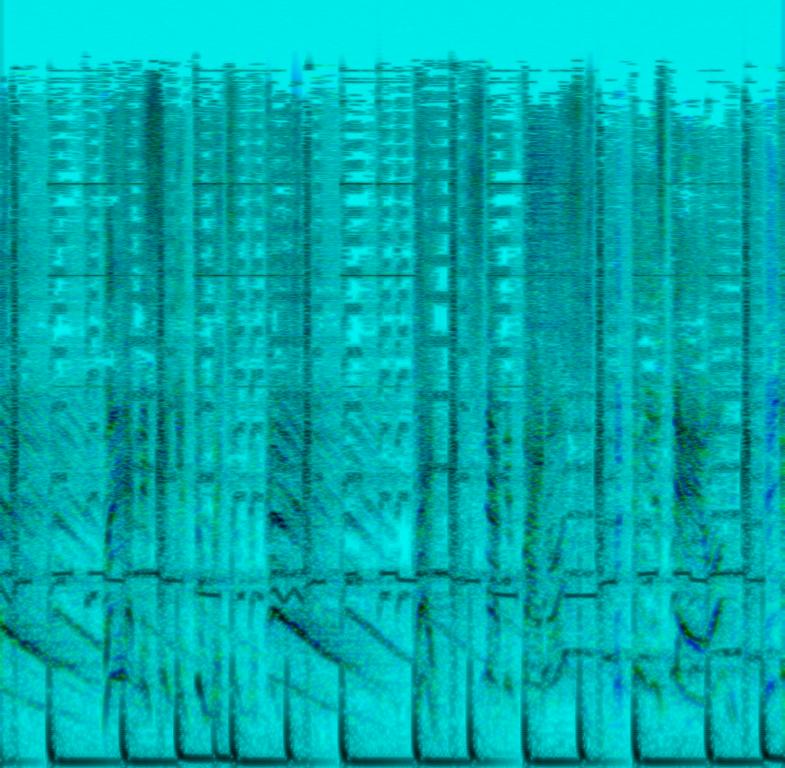
A digital drum is playing a groove with triangle sounds and finger snapping. Two synth sounds are playing a catchy and simple lead melody in a higher key. A deep male voice is rapping/shouting along to a male backing voice. This song may be playing in a hiphop club.